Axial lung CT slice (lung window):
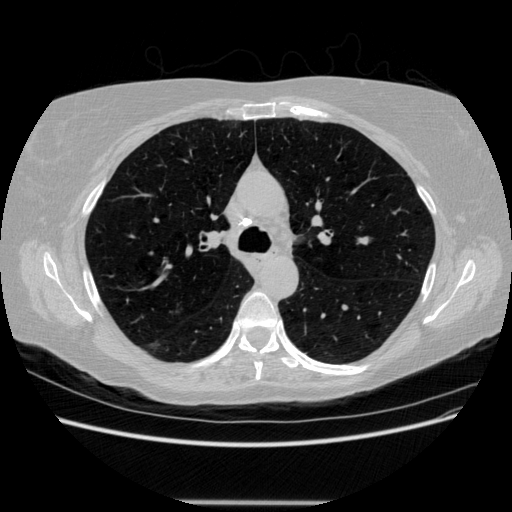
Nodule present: no